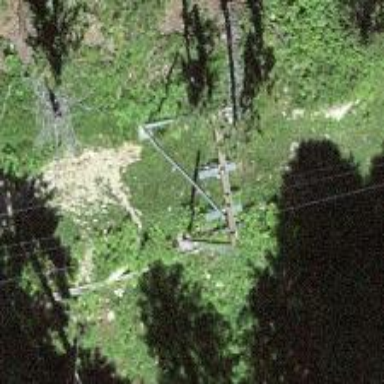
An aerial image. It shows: Pylon for aerialway.